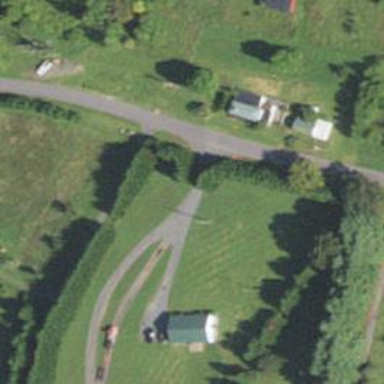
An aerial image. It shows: Driveway.